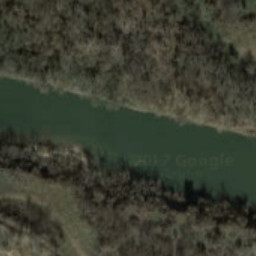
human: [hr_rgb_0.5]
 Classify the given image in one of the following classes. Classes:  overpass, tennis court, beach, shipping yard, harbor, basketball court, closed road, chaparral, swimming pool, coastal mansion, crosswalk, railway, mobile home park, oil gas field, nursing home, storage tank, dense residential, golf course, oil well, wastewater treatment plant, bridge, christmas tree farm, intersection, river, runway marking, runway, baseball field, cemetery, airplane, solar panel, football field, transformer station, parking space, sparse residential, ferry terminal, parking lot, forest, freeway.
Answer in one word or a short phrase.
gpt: river